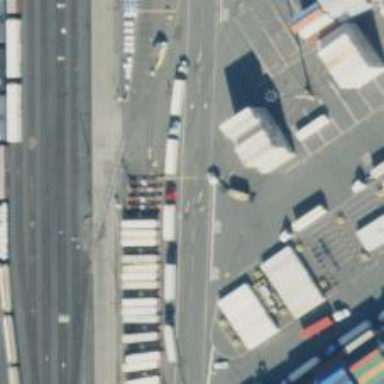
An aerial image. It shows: Tram level crossing on railway.